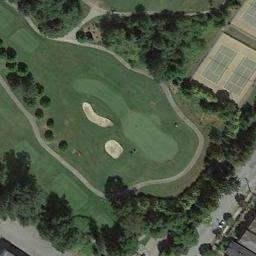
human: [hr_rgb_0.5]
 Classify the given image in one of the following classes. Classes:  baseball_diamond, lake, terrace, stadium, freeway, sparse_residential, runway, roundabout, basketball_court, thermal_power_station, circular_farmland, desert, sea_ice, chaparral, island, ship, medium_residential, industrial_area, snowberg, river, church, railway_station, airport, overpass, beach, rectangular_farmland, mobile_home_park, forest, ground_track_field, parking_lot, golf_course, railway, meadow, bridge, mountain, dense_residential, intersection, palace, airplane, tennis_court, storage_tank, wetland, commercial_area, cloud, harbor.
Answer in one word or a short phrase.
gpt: golf_course